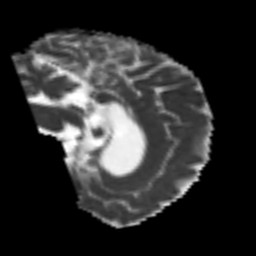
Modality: MD
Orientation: sagittal
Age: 54
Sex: male
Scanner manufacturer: siemens
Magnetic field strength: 3 T
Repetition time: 4.999 s
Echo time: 0.07946 s